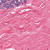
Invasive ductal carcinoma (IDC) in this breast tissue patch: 0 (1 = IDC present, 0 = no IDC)